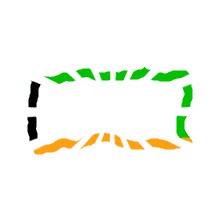
Shape: rectangle